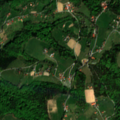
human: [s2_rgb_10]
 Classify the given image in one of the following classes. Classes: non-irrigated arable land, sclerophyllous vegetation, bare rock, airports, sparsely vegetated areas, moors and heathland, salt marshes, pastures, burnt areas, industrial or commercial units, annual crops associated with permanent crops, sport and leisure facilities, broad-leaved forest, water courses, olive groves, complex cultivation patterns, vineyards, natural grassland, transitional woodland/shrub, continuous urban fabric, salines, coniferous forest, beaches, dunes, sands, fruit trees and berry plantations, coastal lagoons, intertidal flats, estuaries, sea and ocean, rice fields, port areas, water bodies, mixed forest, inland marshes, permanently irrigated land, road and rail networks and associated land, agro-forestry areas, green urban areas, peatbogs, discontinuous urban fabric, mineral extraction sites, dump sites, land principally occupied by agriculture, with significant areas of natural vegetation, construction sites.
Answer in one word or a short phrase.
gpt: vineyards, pastures, broad-leaved forest